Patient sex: M
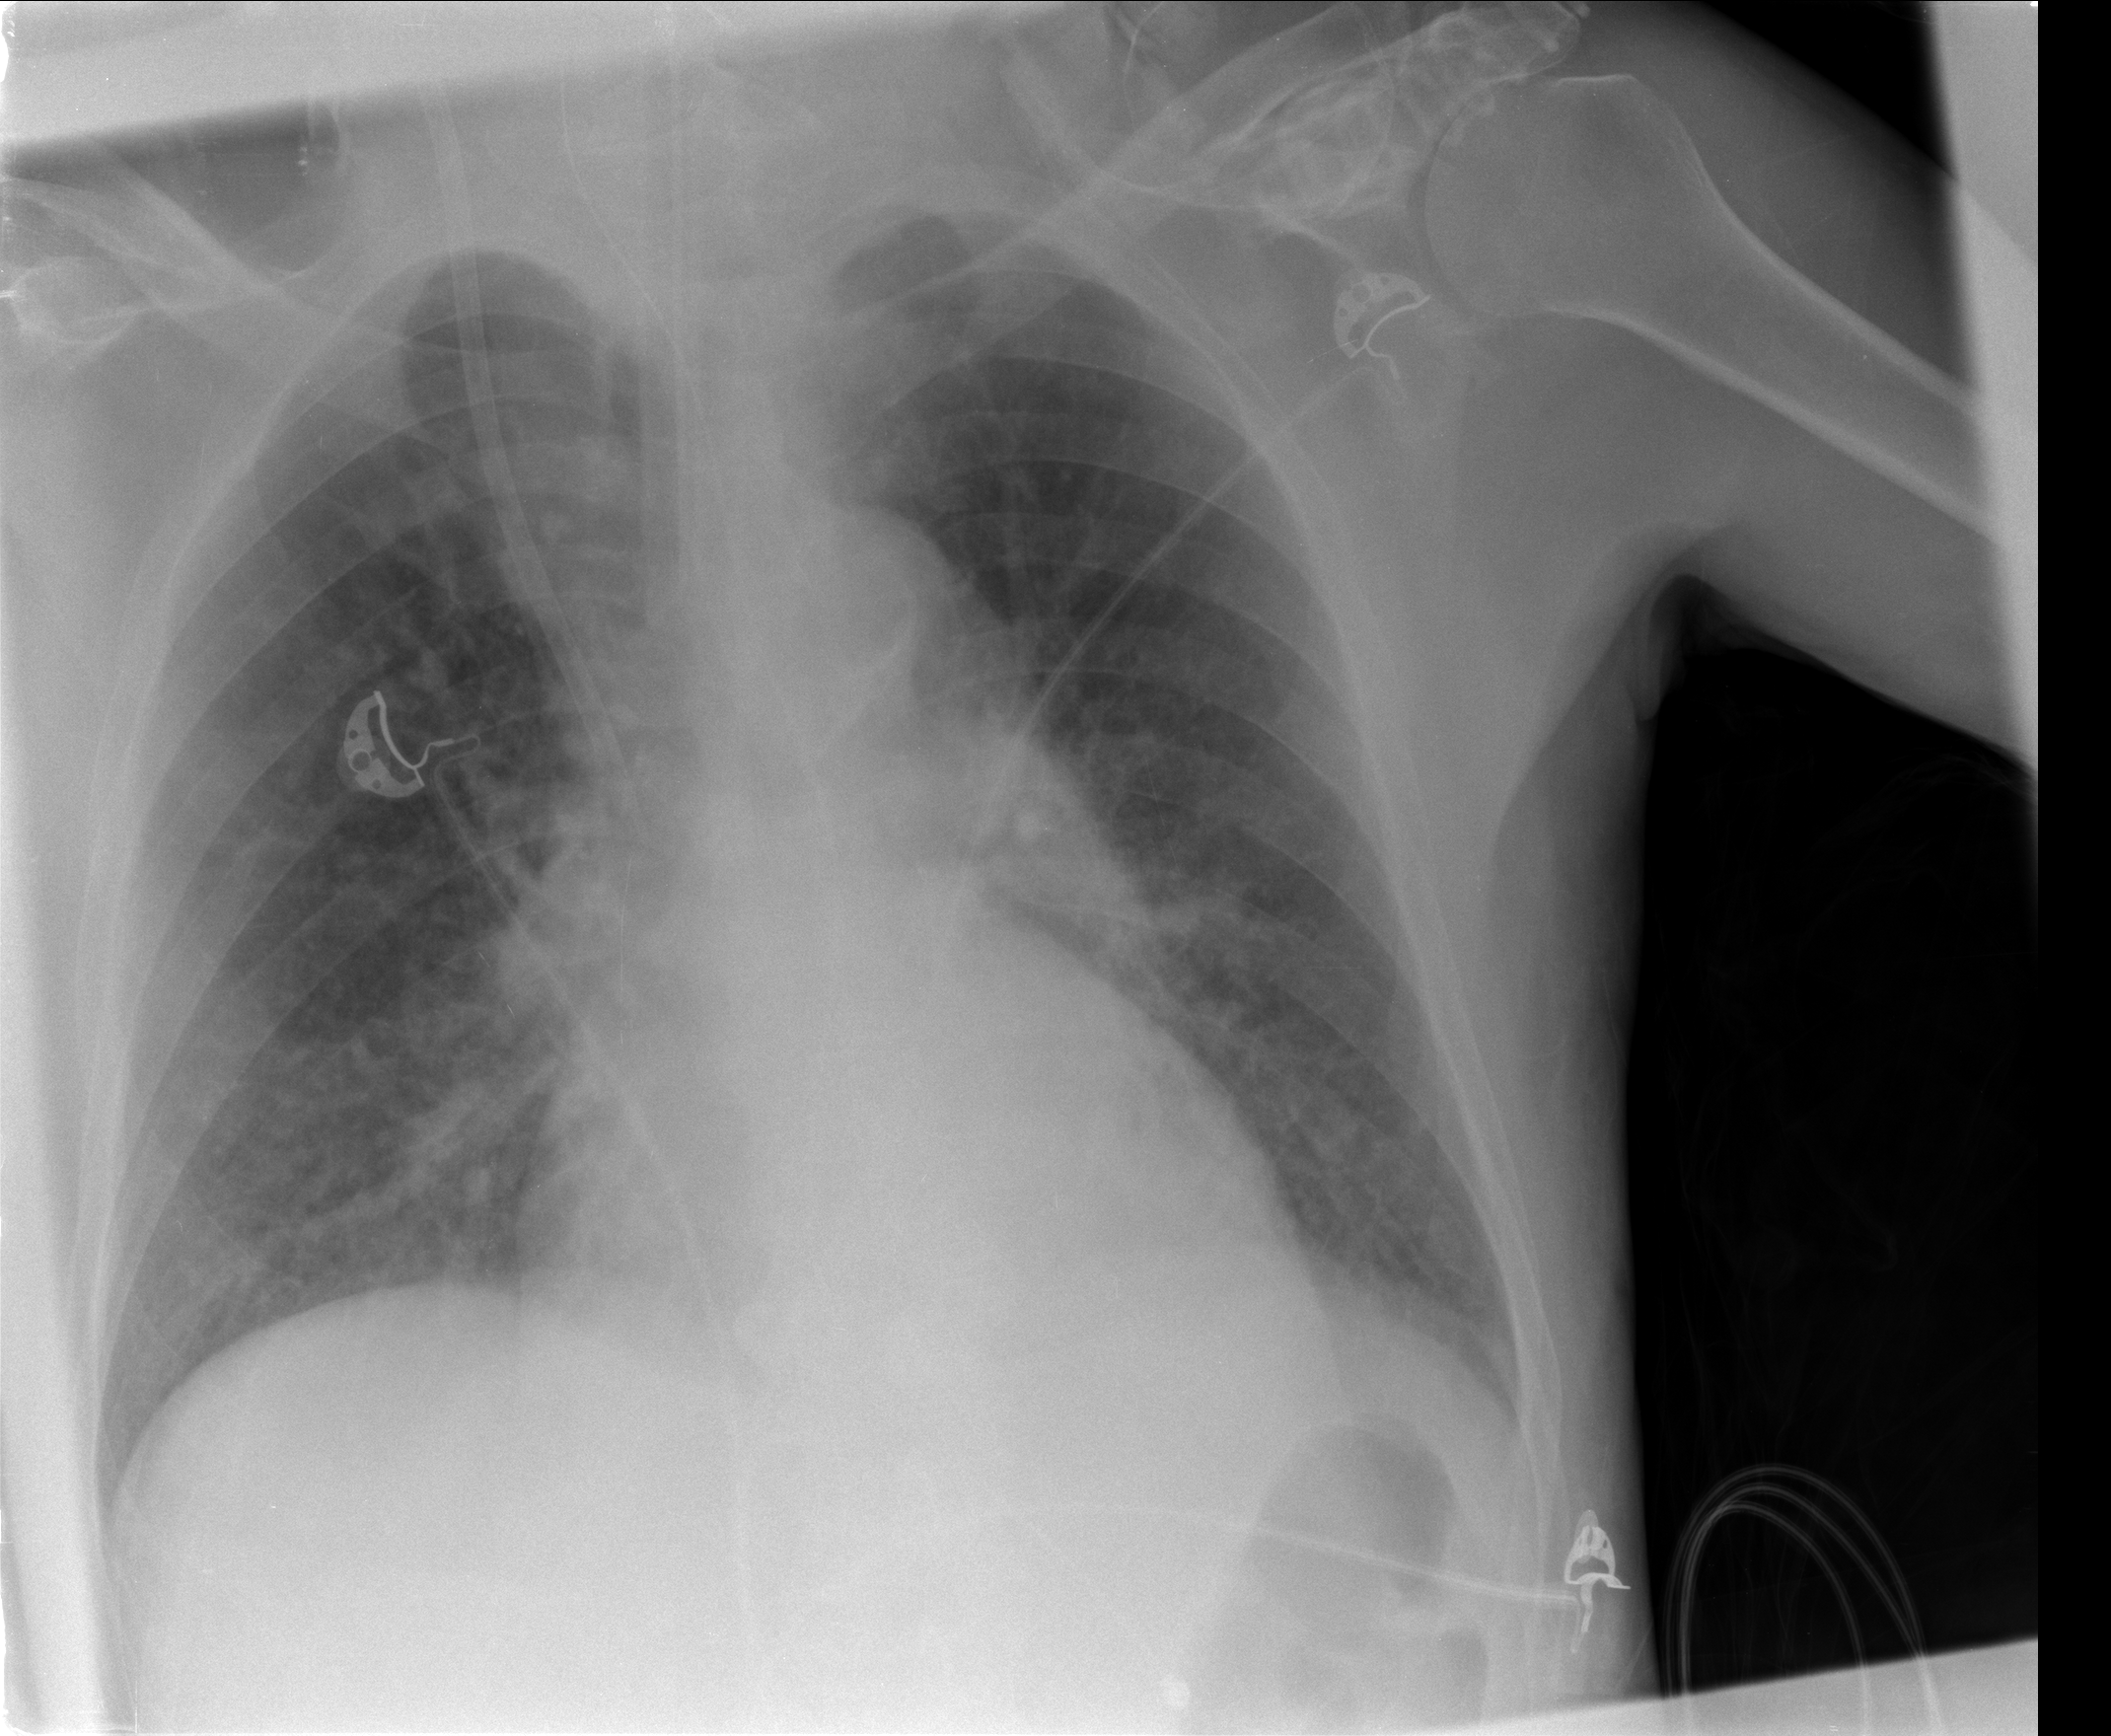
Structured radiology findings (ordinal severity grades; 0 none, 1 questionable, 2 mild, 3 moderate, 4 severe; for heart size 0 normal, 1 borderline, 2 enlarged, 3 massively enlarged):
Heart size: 1
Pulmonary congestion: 1
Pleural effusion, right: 0
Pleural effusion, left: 0
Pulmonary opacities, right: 1
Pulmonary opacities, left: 0
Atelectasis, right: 2
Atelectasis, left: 0